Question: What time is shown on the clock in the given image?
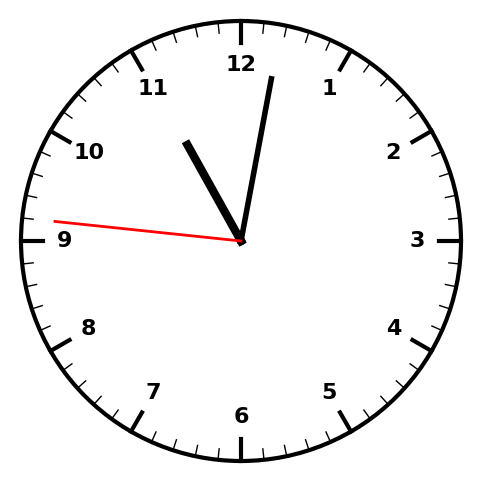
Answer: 11:01:46